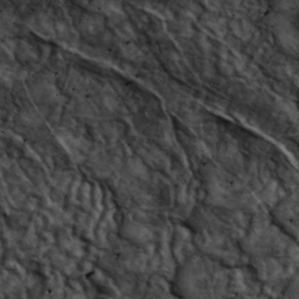
Label: non_frost